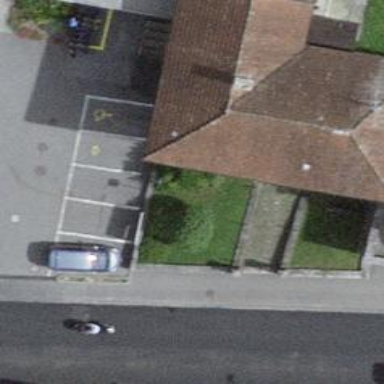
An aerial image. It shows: Charging station.